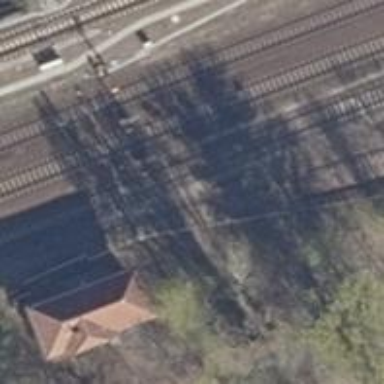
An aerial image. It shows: Railway signal.